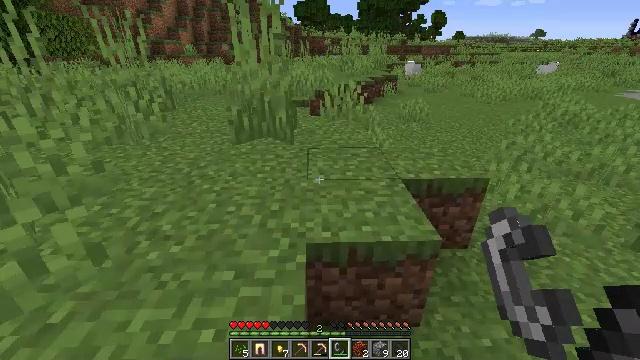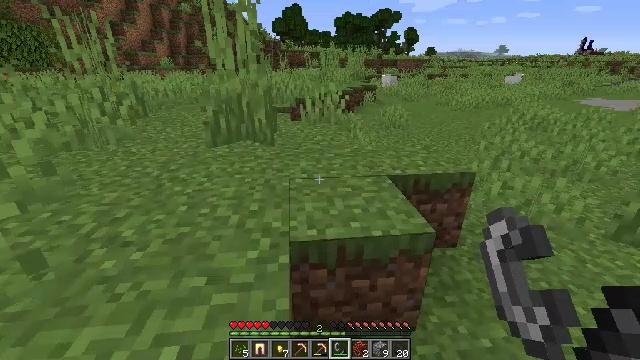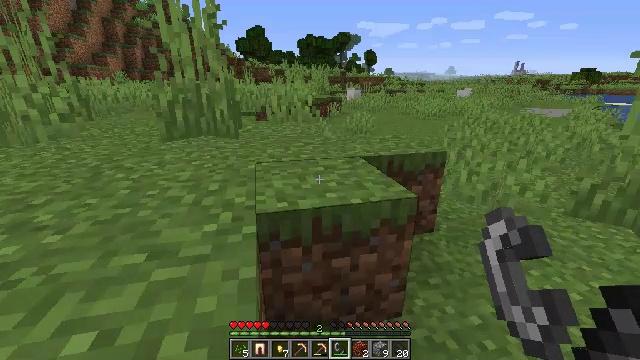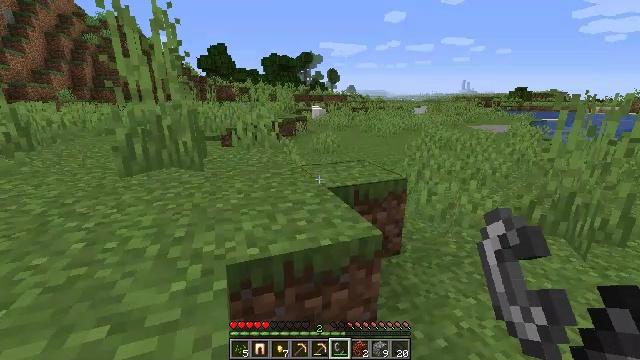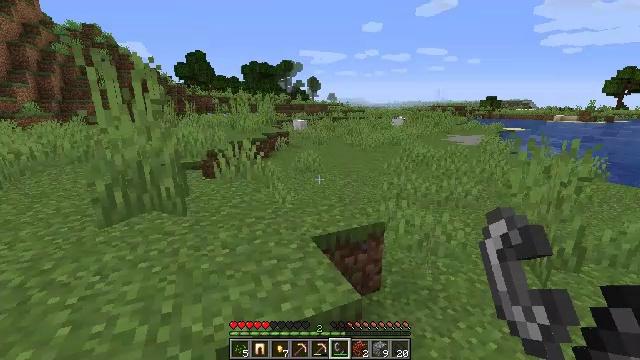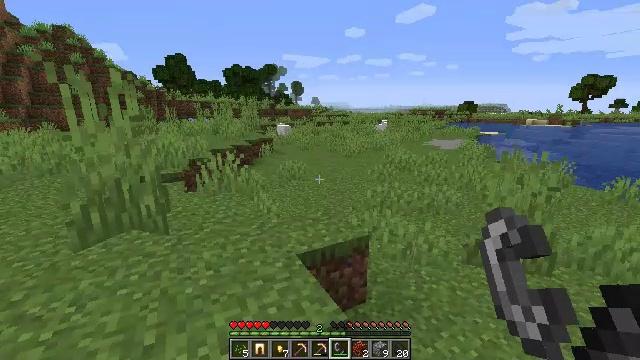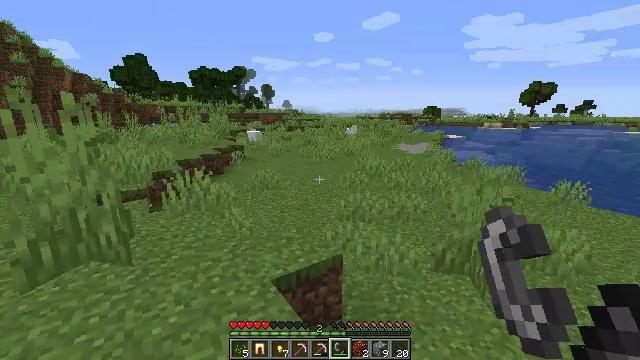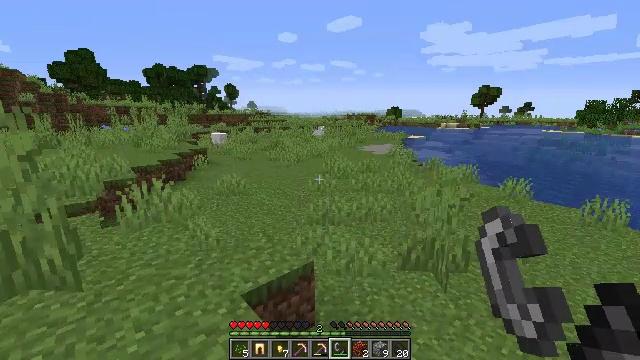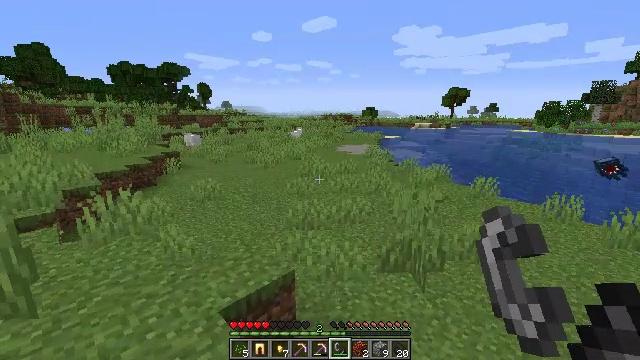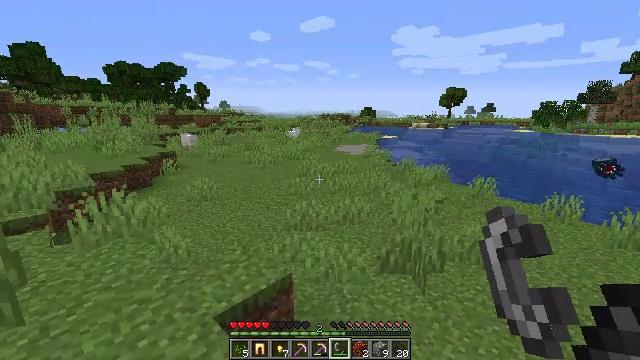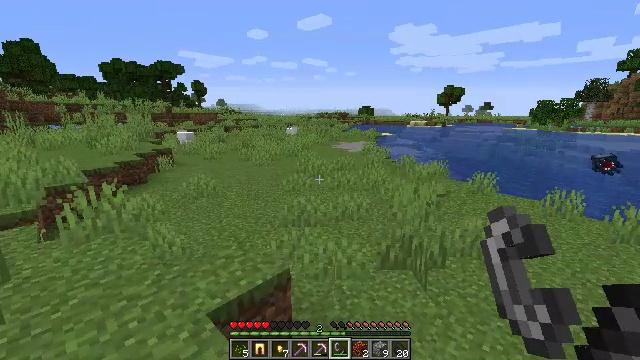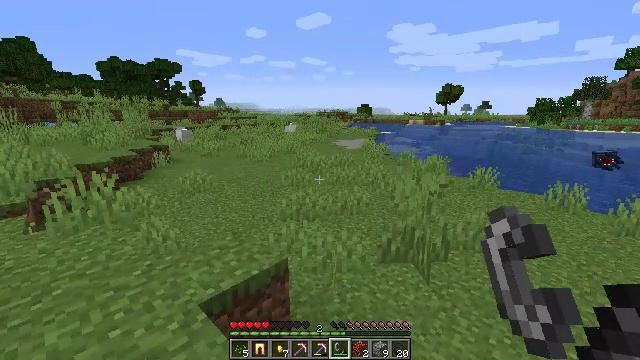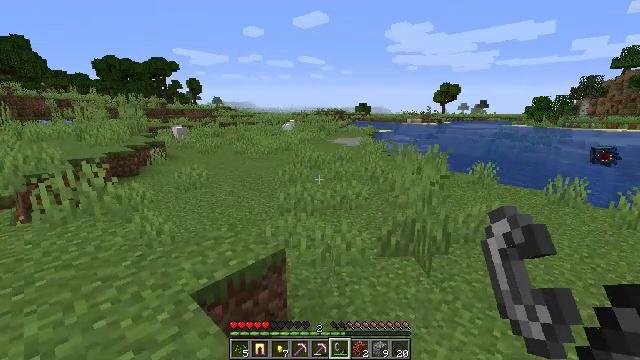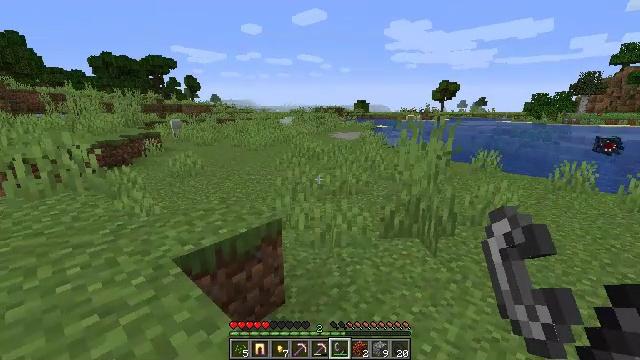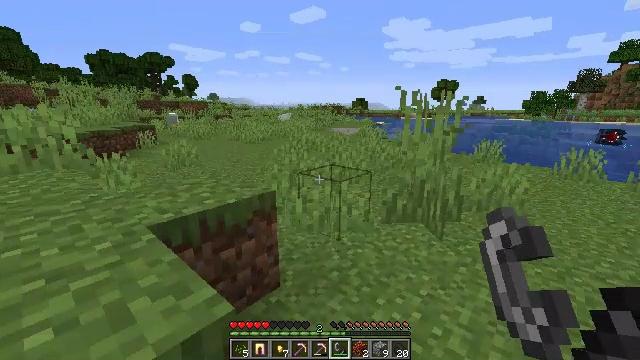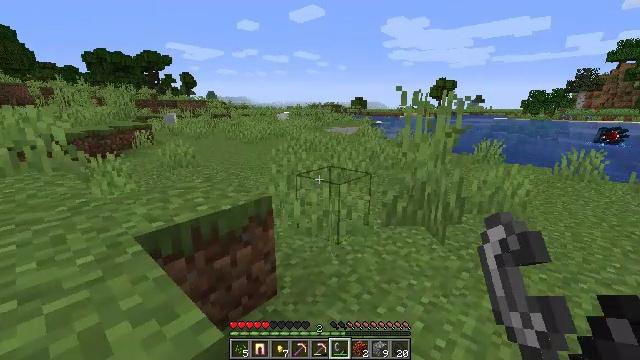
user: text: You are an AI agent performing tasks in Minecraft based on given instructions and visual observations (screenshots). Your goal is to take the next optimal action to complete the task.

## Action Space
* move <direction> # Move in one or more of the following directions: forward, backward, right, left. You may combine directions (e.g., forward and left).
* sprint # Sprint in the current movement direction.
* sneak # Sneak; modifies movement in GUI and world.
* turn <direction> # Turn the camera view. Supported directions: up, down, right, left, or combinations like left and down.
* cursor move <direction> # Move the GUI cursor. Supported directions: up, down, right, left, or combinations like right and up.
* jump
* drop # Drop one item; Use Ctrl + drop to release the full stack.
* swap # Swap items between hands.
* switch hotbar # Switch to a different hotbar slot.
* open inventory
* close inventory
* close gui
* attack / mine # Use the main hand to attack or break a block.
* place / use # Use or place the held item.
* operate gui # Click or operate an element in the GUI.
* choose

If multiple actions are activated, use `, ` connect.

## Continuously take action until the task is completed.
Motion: motion action
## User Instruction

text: Cut down the tree and harvest oak logs.
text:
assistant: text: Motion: turn right and up, jump
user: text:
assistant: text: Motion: turn right and up, jump
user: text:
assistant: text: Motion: turn right and up, jump
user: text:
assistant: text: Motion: move forward, turn right and up, jump
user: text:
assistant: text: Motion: move forward, turn right, jump
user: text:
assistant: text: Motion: move forward, turn right, jump
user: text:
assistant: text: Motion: move forward, turn right, jump
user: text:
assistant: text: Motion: move forward, turn right, jump
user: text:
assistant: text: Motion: move forward, jump
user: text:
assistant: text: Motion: move forward, jump
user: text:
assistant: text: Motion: move forward, jump
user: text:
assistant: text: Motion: move forward, jump
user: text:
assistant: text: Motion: move forward, jump
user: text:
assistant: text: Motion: move forward, jump
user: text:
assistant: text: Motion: move forward, jump
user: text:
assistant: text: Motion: move forward, jump
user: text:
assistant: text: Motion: move forward, turn right, jump
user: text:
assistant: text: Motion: move forward, turn right, jump
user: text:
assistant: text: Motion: move forward, turn right, jump
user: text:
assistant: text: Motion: move forward, jump
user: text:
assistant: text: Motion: move forward, jump
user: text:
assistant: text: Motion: move forward, jump
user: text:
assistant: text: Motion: move forward, jump
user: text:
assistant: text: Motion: move forward, jump
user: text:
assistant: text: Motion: move forward, jump
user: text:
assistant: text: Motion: move forward, jump
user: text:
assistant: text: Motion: move forward, jump
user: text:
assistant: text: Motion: move forward, jump
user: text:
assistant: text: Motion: move forward, jump
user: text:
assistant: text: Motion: move forward, jump